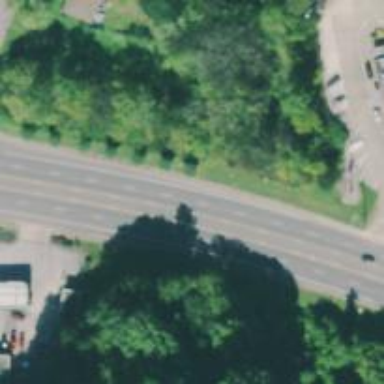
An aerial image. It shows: Footway along the road.